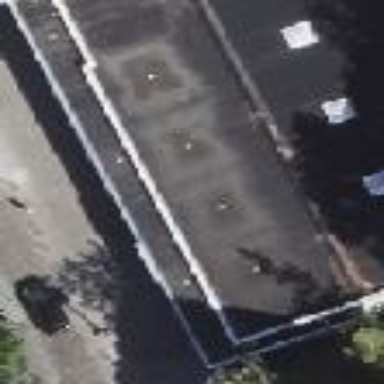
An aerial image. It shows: View of roof of building.